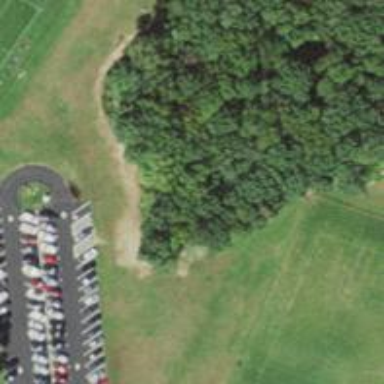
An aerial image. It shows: Disc golf course for leisure activity.